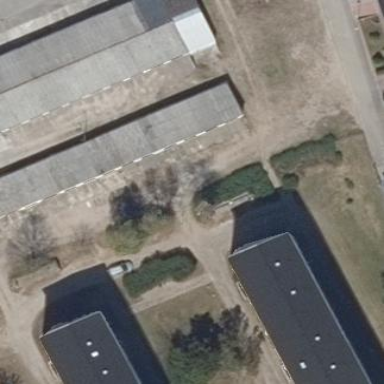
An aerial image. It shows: Group of garages.